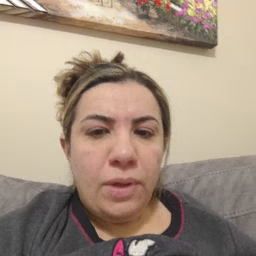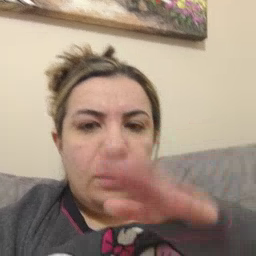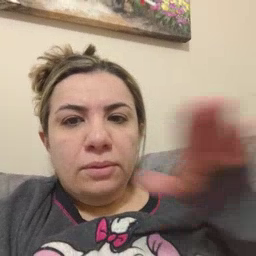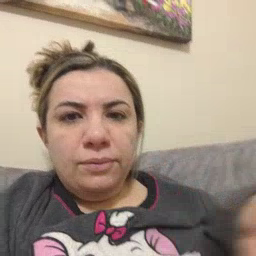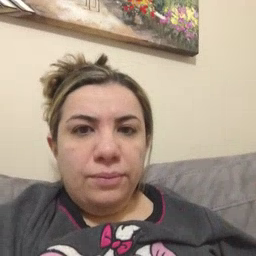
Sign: clean